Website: walmart
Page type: account-selection
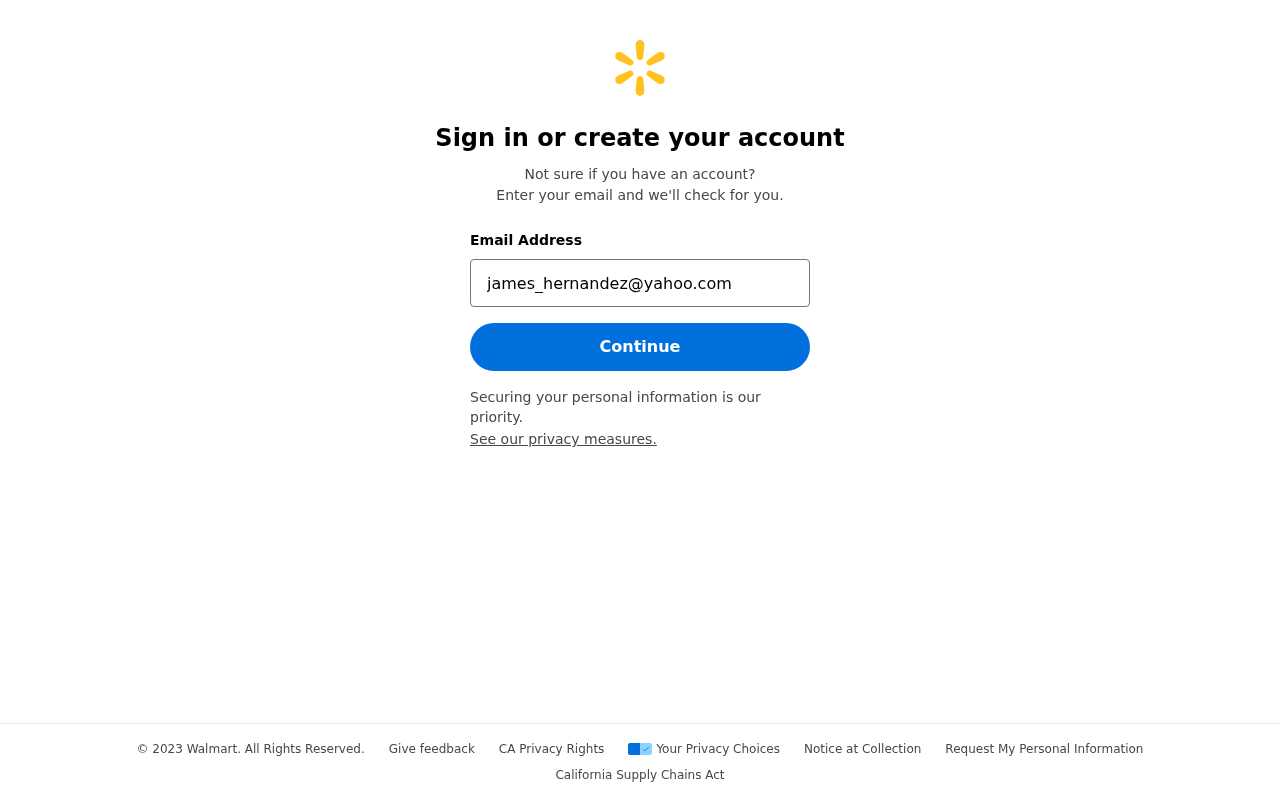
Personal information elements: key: PII_EMAIL
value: james_hernandez@yahoo.com